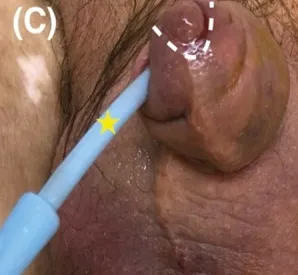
(C) Urinary catheter insertion to relieve acute urinary retention (yellow asterisk).
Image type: medical_photograph (other_medical_photograph)